Question: I am having a form in maximize mode, within the form contains a HeaderContentControl.
Within the HeaderContentControl.Content, i added a DockLayout, but the problem is that DockLayout is not fit to the form height.

How can I resolve this problem? Here's the xaml file:
'''
<Window x:Class="Prototype.MainWindow"
xmlns="http://schemas.microsoft.com/winfx/2006/xaml/presentation"
xmlns:x="http://schemas.microsoft.com/winfx/2006/xaml"
xmlns:local="clr-namespace:Prototype"
Title="XXX"
x:Name="frmMain"
Width="581" Height="340" ResizeMode="CanMinimize"
WindowStartupLocation="CenterScreen" WindowState="Maximized"
WindowStyle="None" IsHitTestVisible="True" Topmost="False" AllowsTransparency="True" Background="Transparent" Loaded="frmMain_Loaded">
<!-- Copyright Microsoft Corporation. All Rights Reserved. -->
<Window.Resources>
<Style TargetType="{x:Type local:MainWindow}">
<Setter Property="Template">
<Setter.Value>
<ControlTemplate TargetType="{x:Type local:MainWindow}">
<Border Background="#FF333333"
BorderBrush="#FFCCCCCC"
BorderThickness="1"
CornerRadius="5"
Padding='2'>
<HeaderedContentControl>
<HeaderedContentControl.Header>
<Grid>
<Grid.RowDefinitions>
<RowDefinition Height="19*" />
</Grid.RowDefinitions>
<Grid.ColumnDefinitions>
<ColumnDefinition Width="212*" />
<ColumnDefinition Width="84*" />
<ColumnDefinition Width='Auto' />
</Grid.ColumnDefinitions>
<Rectangle Grid.ColumnSpan="3" Fill="#FF505050" />
<TextBlock FontSize="13"
FontWeight='Bold'
VerticalAlignment='Center'
Margin="6,5,3,6"
Text="XXX" Grid.ColumnSpan="2" OpacityMask="#FFCECECE" Foreground="#FFF3F3F3" Height="20" />
<Button x:Name='WindowCloseButton'
Grid.Column="2"
Width="17"
Height="17"
Cursor='Hand'
Margin="8,6,6,8"
VerticalAlignment='Center'
Click='WindowCloseButton_Click' FontFamily="Lucida Console">
<Button.Background>
<ImageBrush />
</Button.Background>
<Image Source="/Prototype;component/Resource/window-close.png">
</Button>
</Grid>
</HeaderedContentControl.Header>
<!-- New Content Area -->
<HeaderedContentControl.Content>
<ContentPresenter Content="{TemplateBinding Content}" />
</HeaderedContentControl.Content>
</HeaderedContentControl>
</Border>
</ControlTemplate>
</Setter.Value>
</Setter>
</Style>
<Style TargetType="{x:Type MenuItem}">
<Setter Property="Foreground" Value="#FF7B7B7B"></Setter>
<Style.Triggers>
<Trigger Property="IsHighlighted" Value="True">
<Setter Property="Foreground" Value="#333333"></Setter>
</Trigger>
<Trigger Property="IsEnabled" Value="False">
<Setter Property="Foreground" Value="#333333"></Setter>
</Trigger>
</Style.Triggers>
</Style>
</Window.Resources>
<Grid>
<Grid.RowDefinitions>
<RowDefinition Height="23" />
<RowDefinition Height="*"/>
</Grid.RowDefinitions>
<Menu Height="23" Name="menuContext" Margin="0,0" Background="#FF7B7B7B" Foreground="White" Grid.Row="0">
<MenuItem Header="File" Background="#FF7B7B7B" Foreground="White">
<MenuItem Header="Open" Margin="0,1"/>
<MenuItem Header="Save" Margin="0,1"/>
<MenuItem Header="Exit" Margin="0,1" UseLayoutRounding="True" />
</MenuItem>
</Menu>
<Grid Grid.Row="1" ShowGridLines="True">
<DockPanel LastChildFill="True">
<Border Height="25"
Background="SkyBlue"
BorderBrush="Black"
BorderThickness="1"
DockPanel.Dock="Top">
<TextBlock Foreground="Black">Dock = "Top"</TextBlock>
</Border>
<Border Height="25"
Background="SkyBlue"
BorderBrush="Black"
BorderThickness="1"
DockPanel.Dock="Top">
<TextBlock Foreground="Black">Dock = "Top"</TextBlock>
</Border>
<Border Height="25"
Background="LemonChiffon"
BorderBrush="Black"
BorderThickness="1"
DockPanel.Dock="Bottom">
<TextBlock Foreground="Black">Dock = "Bottom"</TextBlock>
</Border>
<Border Width="200"
Background="PaleGreen"
BorderBrush="Black"
BorderThickness="1"
DockPanel.Dock="Left">
<TextBlock Foreground="Black">Dock = "Left"</TextBlock>
</Border>
<Border Background="White"
BorderBrush="Black"
BorderThickness="1">
<TextBlock Foreground="Black">This content will "Fill" the remaining space</TextBlock>
</Border>
</DockPanel>
</Grid>
</Grid>
</Window>
'''
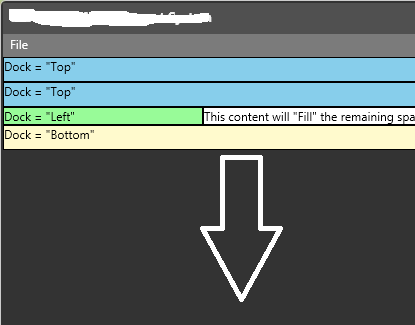
Answer: Problem here is 'HeaderedContentControl' uses 'StackPanel' internally to layout header and content.
To fix that, use a 'Grid' instead or re-template 'HeaderedContentControl' to use 'Grid'.
## Example:
'''
<ControlTemplate TargetType="HeaderedContentControl">
<Grid>
<Grid.RowDefinitions>
<RowDefinition Height="Auto" />
<RowDefinition Height="*" />
</Grid.RowDefinitions>
<ContentControl Content="{TemplateBinding Header}" Grid.Row="0" />
<ContentControl Content="{TemplateBinding Content}" Grid.Row="1" />
</Grid>
</ControlTemplate>
'''